Field crop: maize
Growth stage: 1
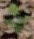
Species: chenopodium